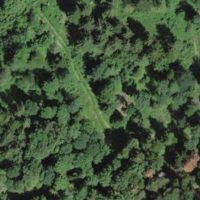
EUNIS habitat code: 44
Species observed at this site:
Tussilago farfara